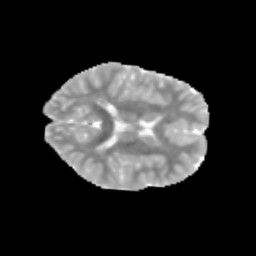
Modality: MD
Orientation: axial
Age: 11
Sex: male
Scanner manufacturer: siemens
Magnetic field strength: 3 T
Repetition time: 3.8 s
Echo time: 0.07 s